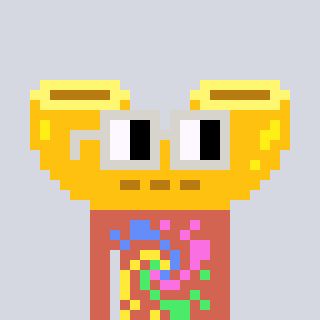
a pixel art character with square light gray glasses, a macaroni-shaped head and a peachy-colored body on a cool background